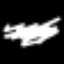
Label: squiggle